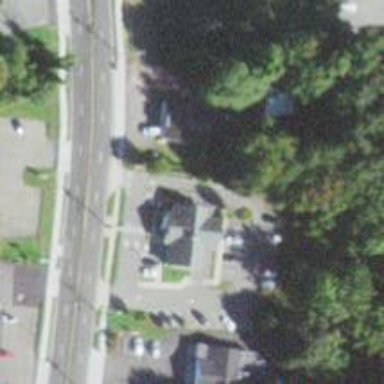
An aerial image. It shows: Car rental facility.